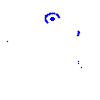
Particle: pion